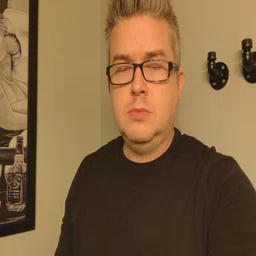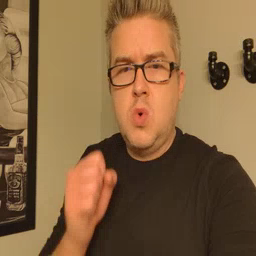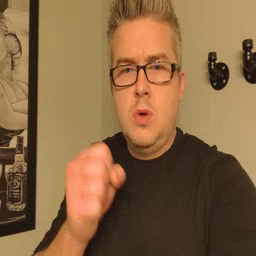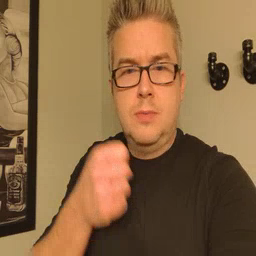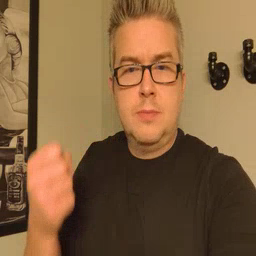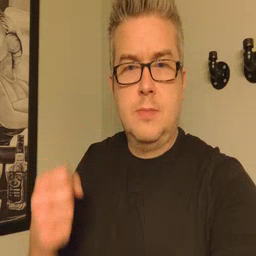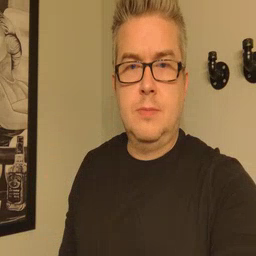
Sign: refrigerator